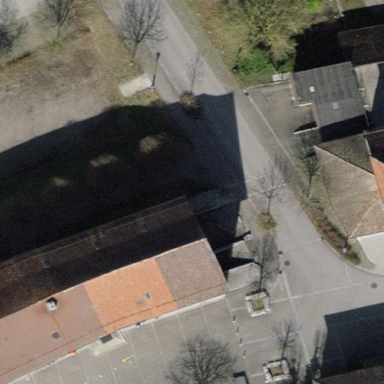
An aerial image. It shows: School building.